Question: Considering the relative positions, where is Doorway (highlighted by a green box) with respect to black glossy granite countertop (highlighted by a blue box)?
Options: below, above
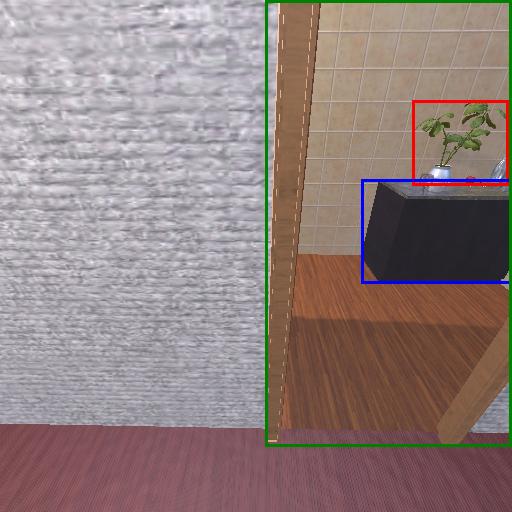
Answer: below